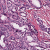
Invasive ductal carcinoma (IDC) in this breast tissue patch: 0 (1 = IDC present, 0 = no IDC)